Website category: university
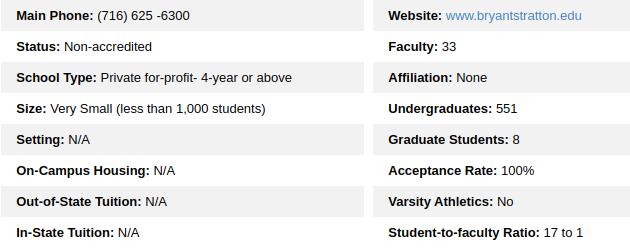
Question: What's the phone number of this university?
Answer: (716) 625 -6300

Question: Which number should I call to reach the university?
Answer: (716) 625 -6300

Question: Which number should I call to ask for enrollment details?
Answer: (716) 625 -6300

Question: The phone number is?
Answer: (716) 625 -6300

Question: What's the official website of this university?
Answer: www.bryantstratton.edu

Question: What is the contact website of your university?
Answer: www.bryantstratton.edu

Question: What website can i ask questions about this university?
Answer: www.bryantstratton.edu

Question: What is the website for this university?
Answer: www.bryantstratton.edu

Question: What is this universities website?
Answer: www.bryantstratton.edu

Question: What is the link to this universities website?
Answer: www.bryantstratton.edu

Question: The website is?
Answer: www.bryantstratton.edu

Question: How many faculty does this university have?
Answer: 33

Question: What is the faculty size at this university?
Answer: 33

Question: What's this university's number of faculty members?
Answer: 33

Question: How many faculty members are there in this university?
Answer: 33

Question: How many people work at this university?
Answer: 33

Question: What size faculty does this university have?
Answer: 33

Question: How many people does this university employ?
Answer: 33

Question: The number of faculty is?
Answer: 33

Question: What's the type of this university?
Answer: Private for-profit- 4-year or above

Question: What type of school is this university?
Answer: Private for-profit- 4-year or above

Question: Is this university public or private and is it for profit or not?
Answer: Private for-profit- 4-year or above

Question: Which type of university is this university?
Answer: Private for-profit- 4-year or above

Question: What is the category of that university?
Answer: Private for-profit- 4-year or above

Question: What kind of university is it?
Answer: Private for-profit- 4-year or above

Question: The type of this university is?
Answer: Private for-profit- 4-year or above

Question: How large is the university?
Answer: Very Small (less than 1,000 students)

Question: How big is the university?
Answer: Very Small (less than 1,000 students)

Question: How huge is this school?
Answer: Very Small (less than 1,000 students)

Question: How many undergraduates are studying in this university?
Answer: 551

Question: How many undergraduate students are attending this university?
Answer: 551

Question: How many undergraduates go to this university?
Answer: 551

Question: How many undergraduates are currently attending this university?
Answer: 551

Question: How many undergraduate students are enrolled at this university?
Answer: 551

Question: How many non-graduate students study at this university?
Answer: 551

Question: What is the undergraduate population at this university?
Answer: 551

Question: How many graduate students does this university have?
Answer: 8

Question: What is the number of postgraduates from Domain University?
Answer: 8

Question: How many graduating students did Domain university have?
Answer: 8

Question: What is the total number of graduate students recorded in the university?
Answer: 8

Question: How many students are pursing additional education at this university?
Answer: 8

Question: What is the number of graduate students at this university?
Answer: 8

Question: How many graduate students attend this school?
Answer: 8

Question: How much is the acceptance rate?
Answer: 100%

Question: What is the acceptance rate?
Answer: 100%

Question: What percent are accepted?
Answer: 100%

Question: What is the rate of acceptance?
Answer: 100%

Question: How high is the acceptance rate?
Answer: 100%

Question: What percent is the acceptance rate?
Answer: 100%

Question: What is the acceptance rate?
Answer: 100%

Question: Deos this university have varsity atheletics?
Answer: No

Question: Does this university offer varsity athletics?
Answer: No

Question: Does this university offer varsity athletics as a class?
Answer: No

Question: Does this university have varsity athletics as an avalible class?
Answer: No

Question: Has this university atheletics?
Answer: No

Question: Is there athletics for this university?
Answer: No

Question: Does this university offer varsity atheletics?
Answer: No

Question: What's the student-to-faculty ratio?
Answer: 17 to 1

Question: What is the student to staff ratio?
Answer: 17 to 1

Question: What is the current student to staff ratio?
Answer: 17 to 1

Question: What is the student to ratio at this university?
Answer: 17 to 1

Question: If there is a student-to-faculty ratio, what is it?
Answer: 17 to 1

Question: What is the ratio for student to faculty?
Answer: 17 to 1

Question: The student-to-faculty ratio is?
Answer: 17 to 1